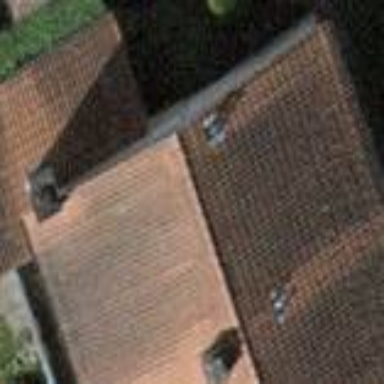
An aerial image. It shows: Building with pitched roof.